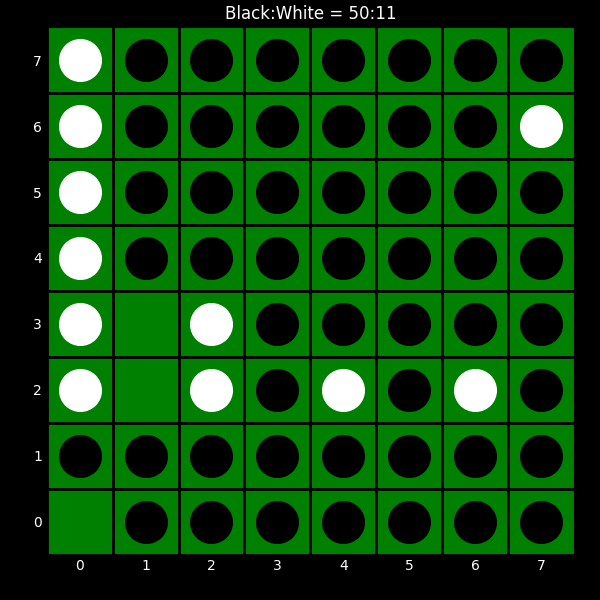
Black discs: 50
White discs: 11